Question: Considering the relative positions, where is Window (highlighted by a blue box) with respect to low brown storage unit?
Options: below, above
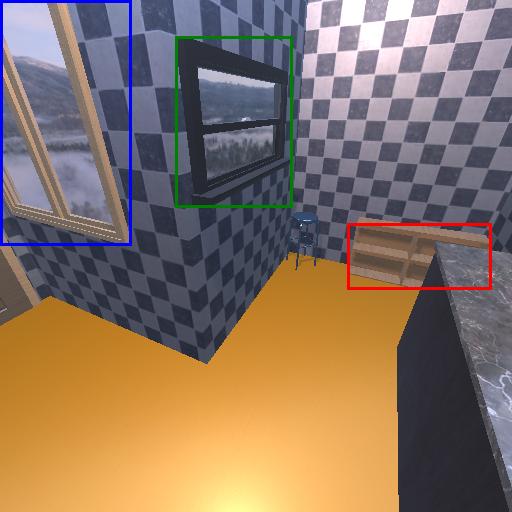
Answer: below